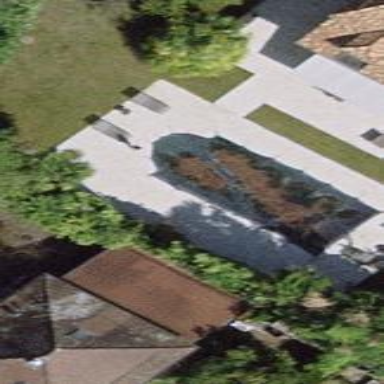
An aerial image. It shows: Swimming pool located in leisure land.